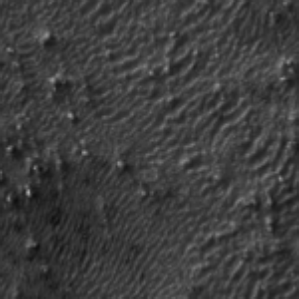
Label: frost